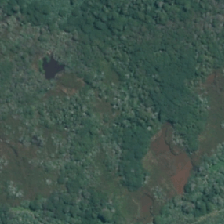
Land cover: herbaceous_freshwater_vege